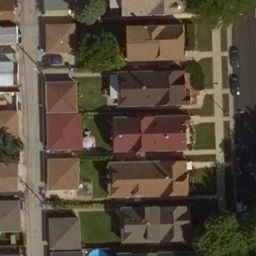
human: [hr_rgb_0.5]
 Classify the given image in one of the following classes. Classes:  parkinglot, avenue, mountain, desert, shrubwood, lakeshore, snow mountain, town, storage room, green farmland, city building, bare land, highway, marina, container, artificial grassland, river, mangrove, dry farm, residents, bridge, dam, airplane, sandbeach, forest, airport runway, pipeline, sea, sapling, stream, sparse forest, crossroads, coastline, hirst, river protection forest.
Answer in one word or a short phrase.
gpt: residents